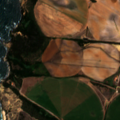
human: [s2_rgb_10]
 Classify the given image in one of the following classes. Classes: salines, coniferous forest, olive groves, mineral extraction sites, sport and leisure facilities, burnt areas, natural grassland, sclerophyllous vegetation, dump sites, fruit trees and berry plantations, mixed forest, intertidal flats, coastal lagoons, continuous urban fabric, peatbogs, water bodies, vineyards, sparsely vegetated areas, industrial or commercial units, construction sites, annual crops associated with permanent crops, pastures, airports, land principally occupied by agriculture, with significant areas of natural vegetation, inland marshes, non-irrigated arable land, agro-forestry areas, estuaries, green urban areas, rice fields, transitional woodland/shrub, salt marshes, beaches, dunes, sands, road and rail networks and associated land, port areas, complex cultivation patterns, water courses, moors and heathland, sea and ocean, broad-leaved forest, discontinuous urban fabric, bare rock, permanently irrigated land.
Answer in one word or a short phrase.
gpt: permanently irrigated land, land principally occupied by agriculture, with significant areas of natural vegetation, coniferous forest, sclerophyllous vegetation, sea and ocean